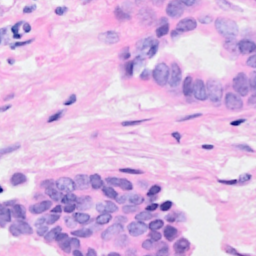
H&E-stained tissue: Breast